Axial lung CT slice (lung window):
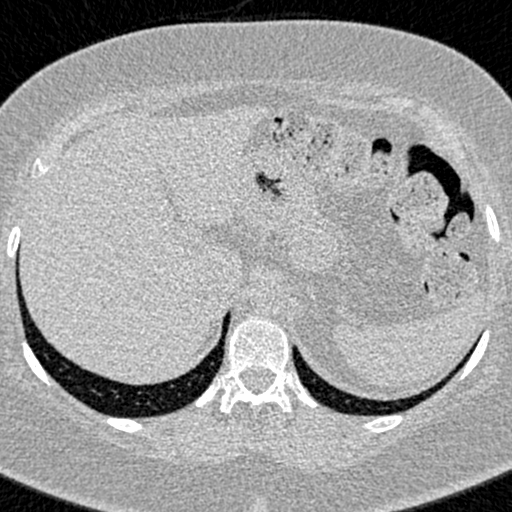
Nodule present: no